Question: I want to load data from my MySQL server with php code and then use it to draw chart with google charts. the problem is that i can't use the data that quered from my mysql in the java-script code.
:
'''
$connection = mysql_connect('127.0.0.1','root','123456');
mysql_select_db('db_statmarket',$connection);
$result2 = mysql_query('select sum('How much read from customer') as Leads, Date from monitor group by Date;',$connection) or die('cannot show tables');
'''
Here in the javascript code where we can see the 'var data = ...' i want that he will be the table that i quered from my database.
:
'''
<script type="text/javascript">
google.setOnLoadCallback(drawChart);
function drawChart() {
var data = google.visualization.arrayToDataTable([
['Year', 'Sales', 'Expenses'],
['2004', 1000, 400],
['2005', 1170, 460],
['2006', 660, 1120],
['2007', 1030, 540]
]);
var options = {
title: 'Company Performance',
curveType: 'function',
legend: { position: 'bottom' }
};
var chart = new google.visualization.LineChart(document.getElementById('curve_chart'));
chart.draw(data, options);
}
</script>
'''
The output need to be seen like these:

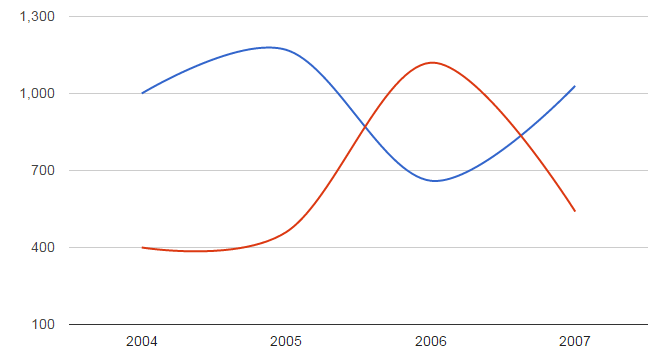
Answer: Something like that:
'''
<?php
$connection = mysql_connect('127.0.0.1','root','123456');
mysql_select_db('db_statmarket',$connection);
$result2 = mysql_query('select sum('How much read from customer') as Leads, Date from monitor group by Date;',$connection) or die('cannot show tables');
$json = array();
while($row = mysql_fetch_assoc($result2)) {
$json[] = $row;
}
?>
<script type="text/javascript">
var data = <?php echo json_encode($json); ?>;
// chart code here
</script>
'''
If your javascript is in a .js file, you can:
1. Make your data variable "global" (though it would be better to wrap it in a global object, in order to not pollute global namespace)
2. Use Ajax (in this case the php code would be identical, but in a separate file returning only JSON data)